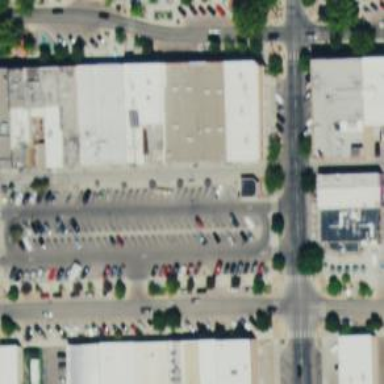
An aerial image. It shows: Parking space.